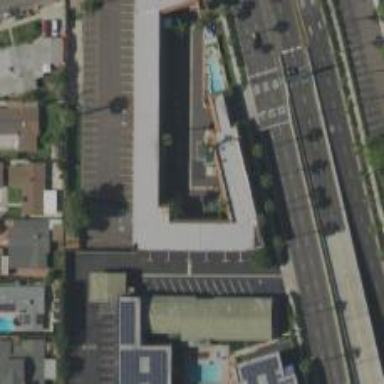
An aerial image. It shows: Building that is motel.